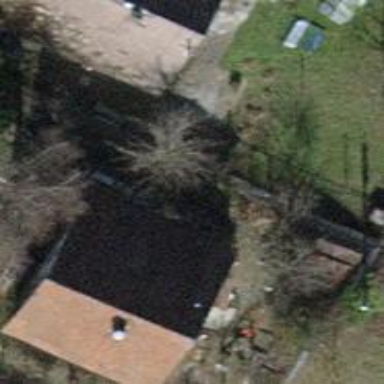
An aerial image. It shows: Building with tiled roof.